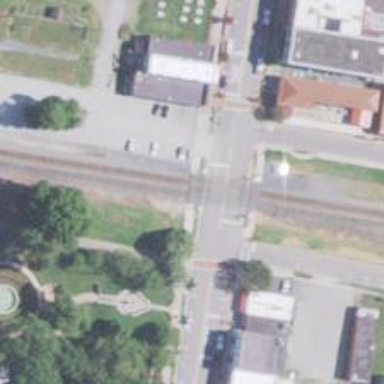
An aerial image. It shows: Railway crossing.